Question: What are the six categories for results?
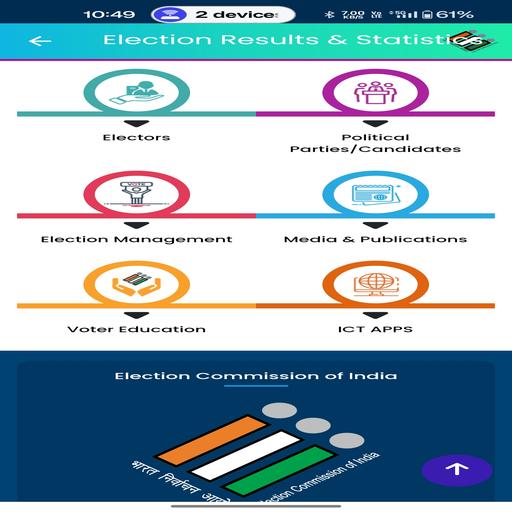
Answer: Electors, Political Parties/Candidates, Election Management, Media & Publications, Voter Education, ICT APPS